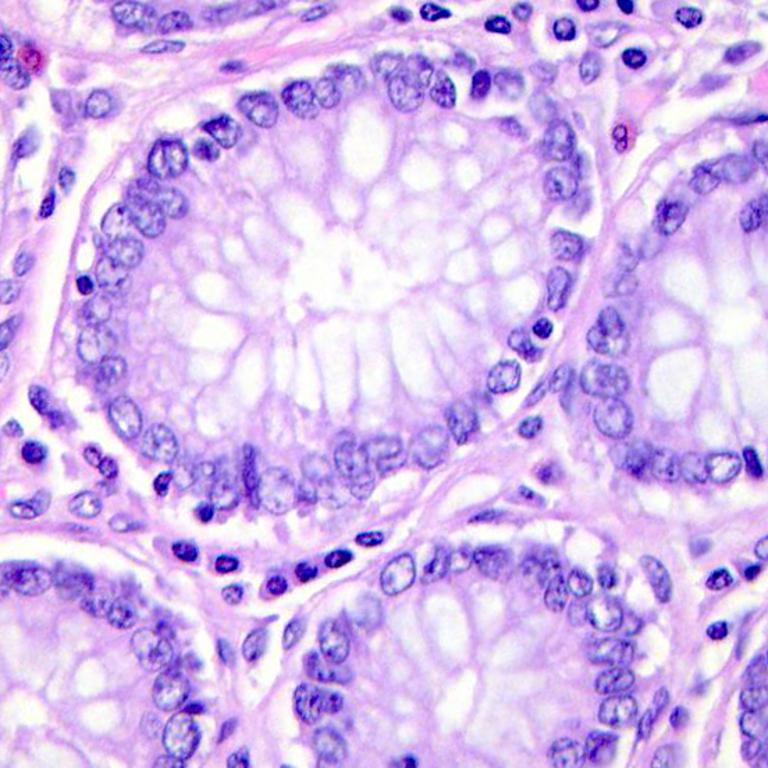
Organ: colon
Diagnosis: benign